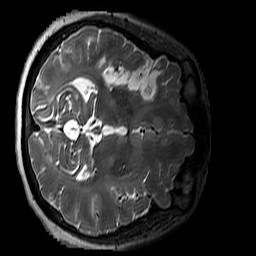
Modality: T2w
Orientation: axial
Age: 38
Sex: female
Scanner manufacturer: siemens
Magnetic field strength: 3 T
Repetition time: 3.2 s
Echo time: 0.212 s